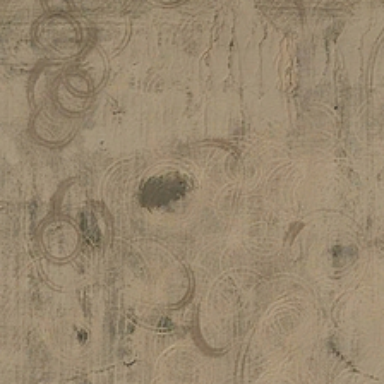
Many circle signs are in a piece of yellow bareland .